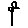
Label: flower